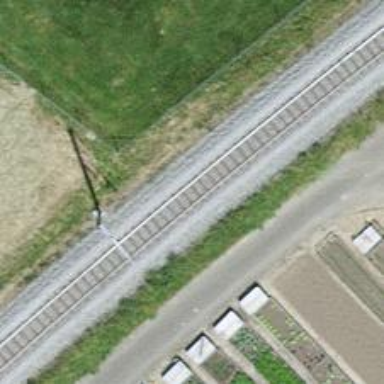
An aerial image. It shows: Narrow-gauge railway with single track. The railway is electrified with contact line.